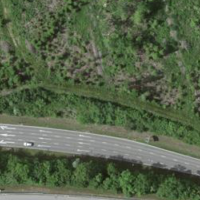
EUNIS habitat code: 57
Species observed at this site:
Chorthippus brunneus